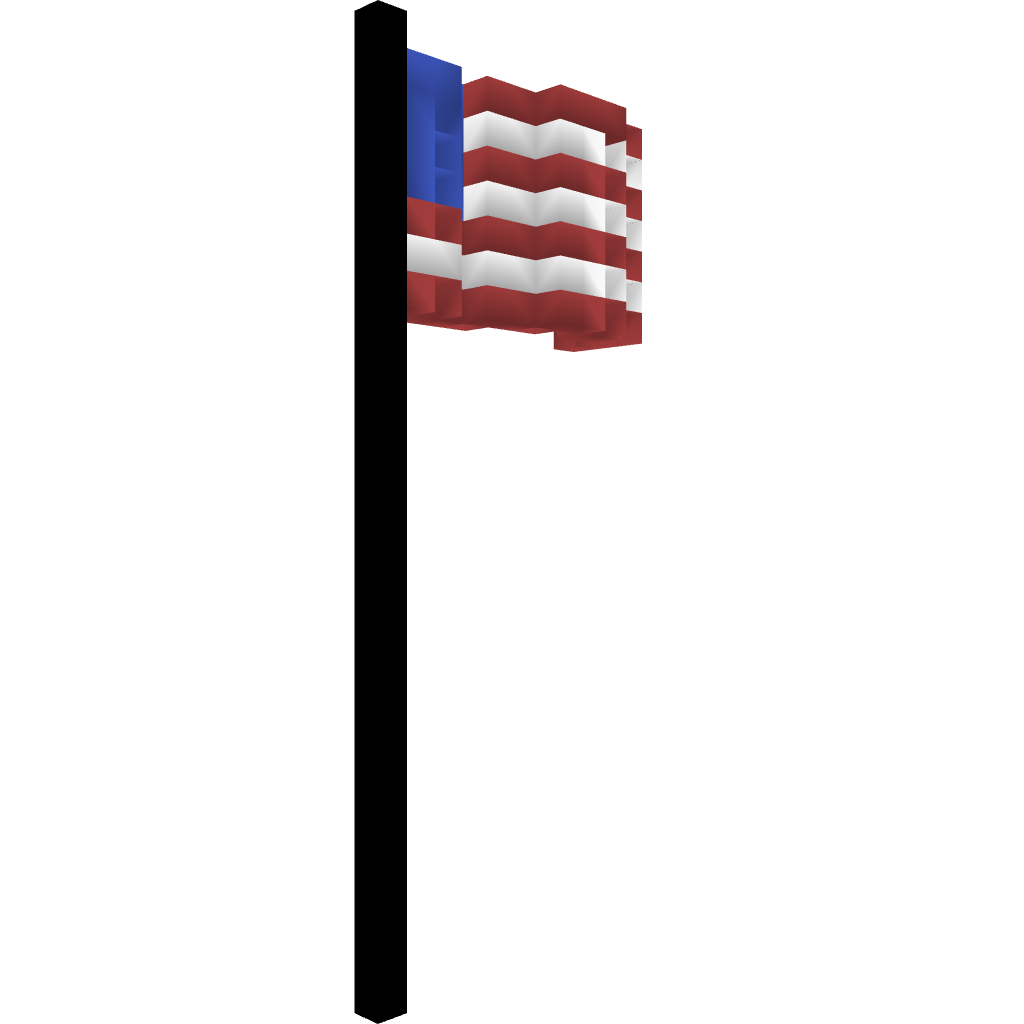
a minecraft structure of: USA Flag! high quality